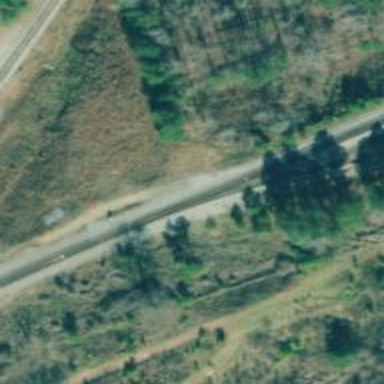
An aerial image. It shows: Railway spur junction.